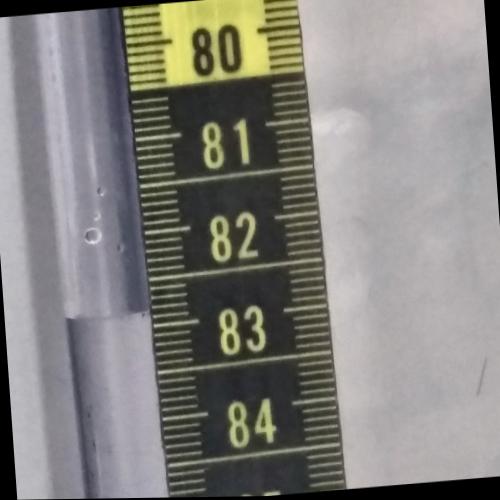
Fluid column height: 82.8 cm